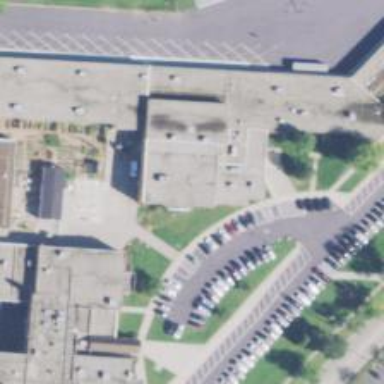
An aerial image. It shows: Street-side parking area.